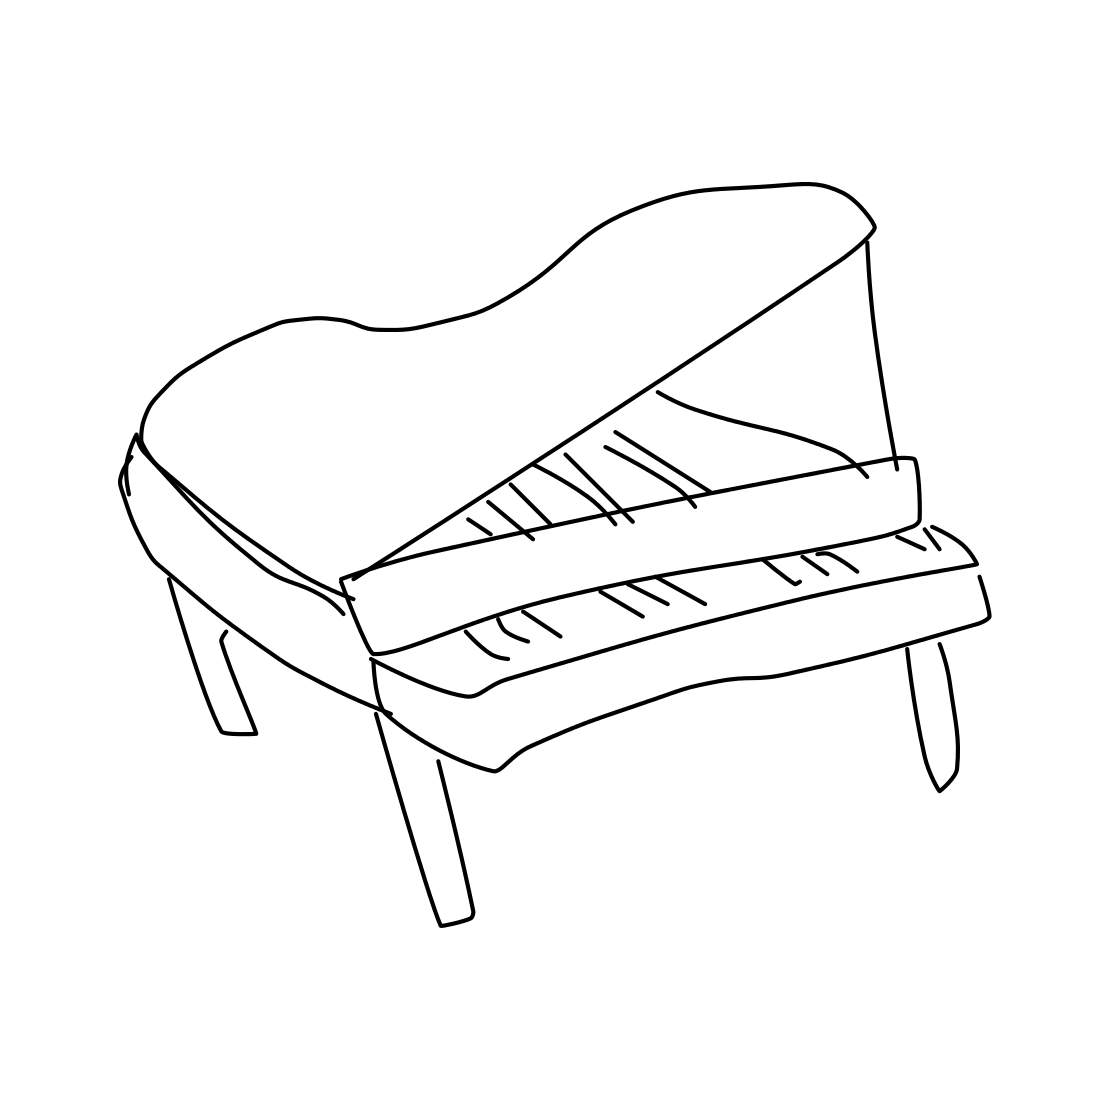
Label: piano